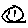
Label: smiley face